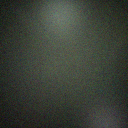
Screen state: off